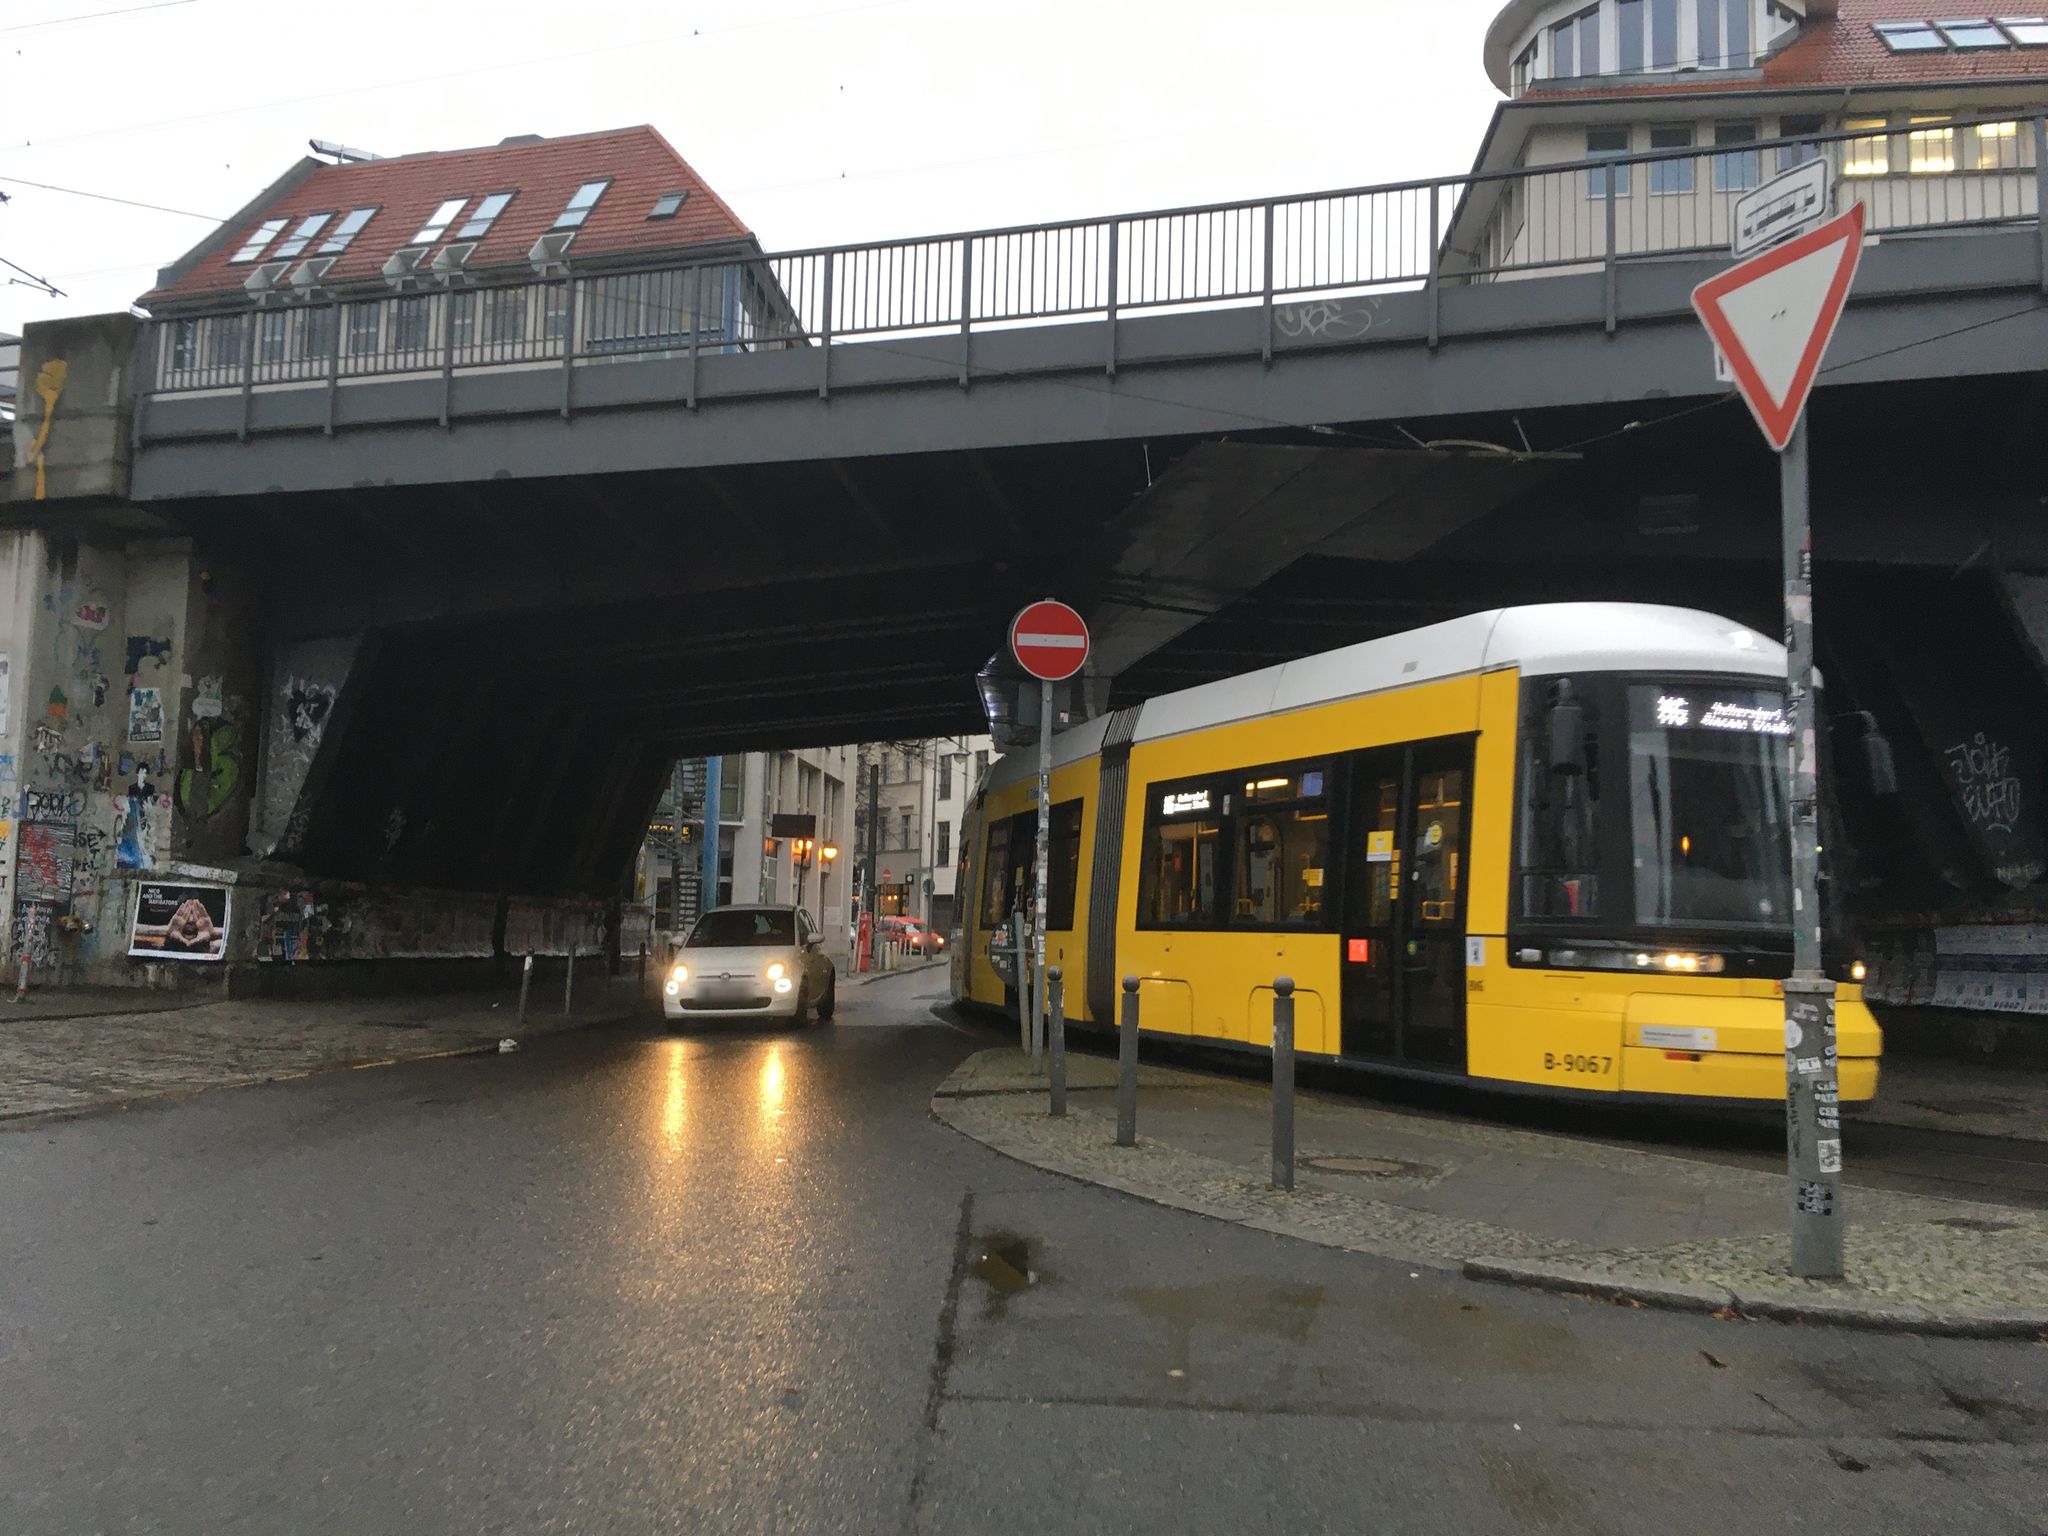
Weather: rainy
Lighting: day
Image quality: good
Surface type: walking surface
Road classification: footway, pedestrian
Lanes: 1
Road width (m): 12.2
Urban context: urban centre
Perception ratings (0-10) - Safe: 1.39, Lively: 6.38, Beautiful: 4.31, Boring: 3.08, Depressing: 6.97, Wealthy: 6.24